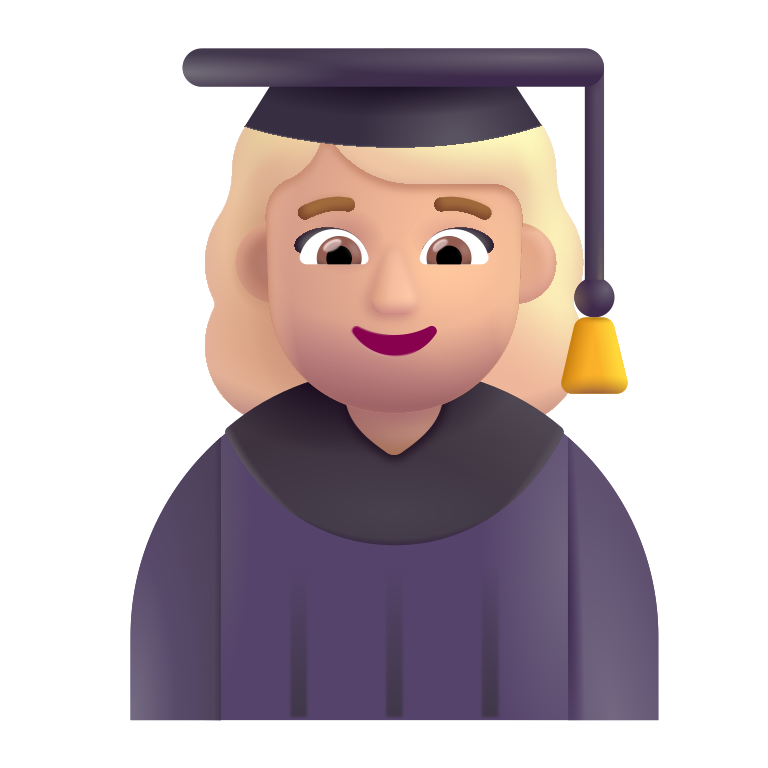
woman student color  light